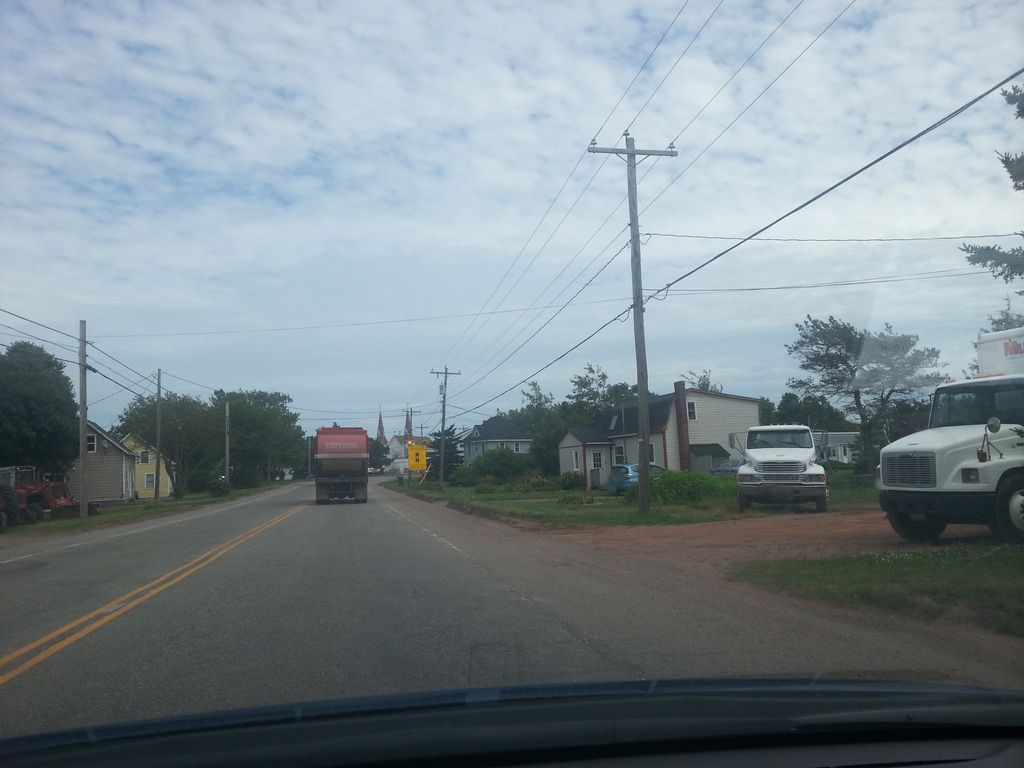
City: charlottetown